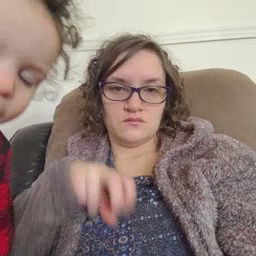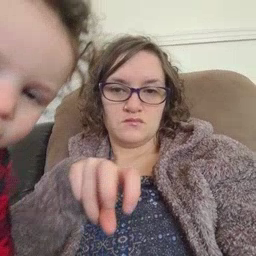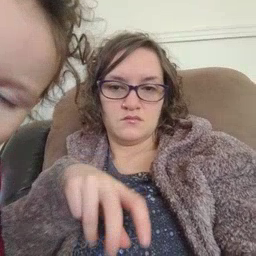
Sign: ride